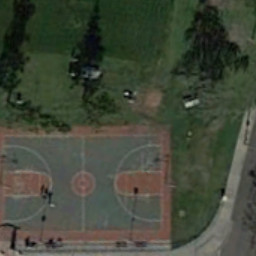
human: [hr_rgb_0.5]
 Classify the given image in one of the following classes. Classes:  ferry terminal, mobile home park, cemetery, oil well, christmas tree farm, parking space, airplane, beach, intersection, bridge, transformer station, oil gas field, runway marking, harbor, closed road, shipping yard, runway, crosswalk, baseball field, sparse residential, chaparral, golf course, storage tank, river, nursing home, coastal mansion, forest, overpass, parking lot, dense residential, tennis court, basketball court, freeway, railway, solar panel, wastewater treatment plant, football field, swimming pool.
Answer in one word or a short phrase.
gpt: basketball court